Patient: sex M, age 75
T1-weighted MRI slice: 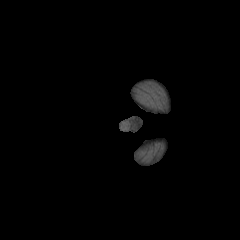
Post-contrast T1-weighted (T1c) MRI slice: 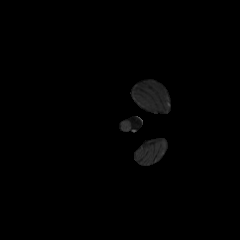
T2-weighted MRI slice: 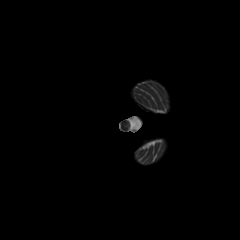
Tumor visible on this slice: no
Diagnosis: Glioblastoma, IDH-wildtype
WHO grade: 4